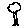
Label: tree